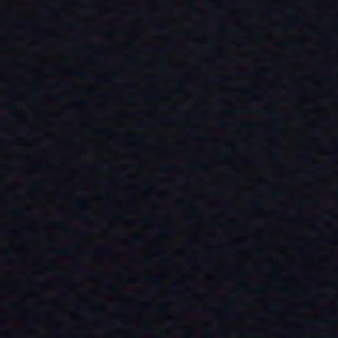
Label: other